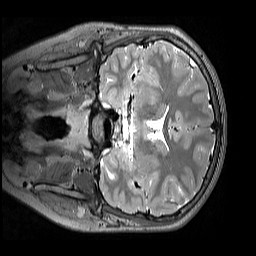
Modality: T2w
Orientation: coronal
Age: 12
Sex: male
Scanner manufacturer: siemens
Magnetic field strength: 3 T
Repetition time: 3.2 s
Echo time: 0.408 s